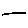
Label: line